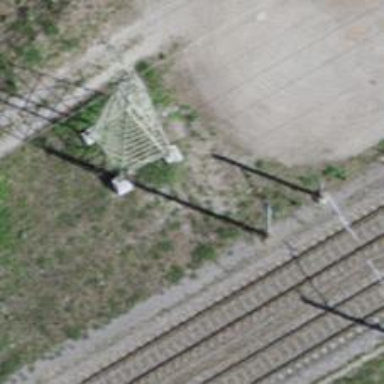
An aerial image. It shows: Power line in the image.